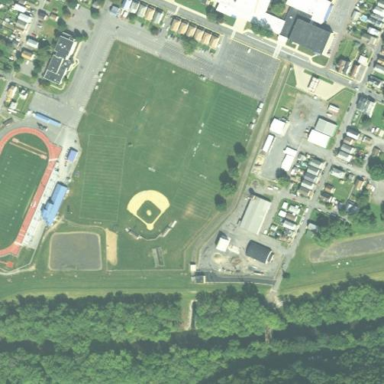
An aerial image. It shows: Baseball pitch for leisure and sports activities.